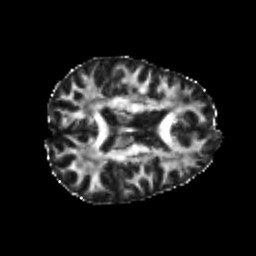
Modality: FA
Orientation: axial
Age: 24
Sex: male
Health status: healthy
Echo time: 0.074 s